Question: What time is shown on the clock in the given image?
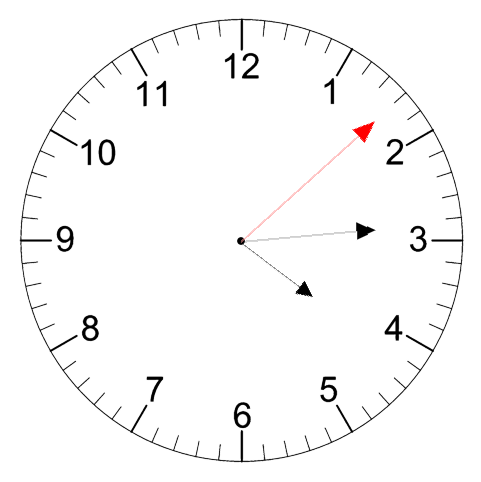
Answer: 04:14:08